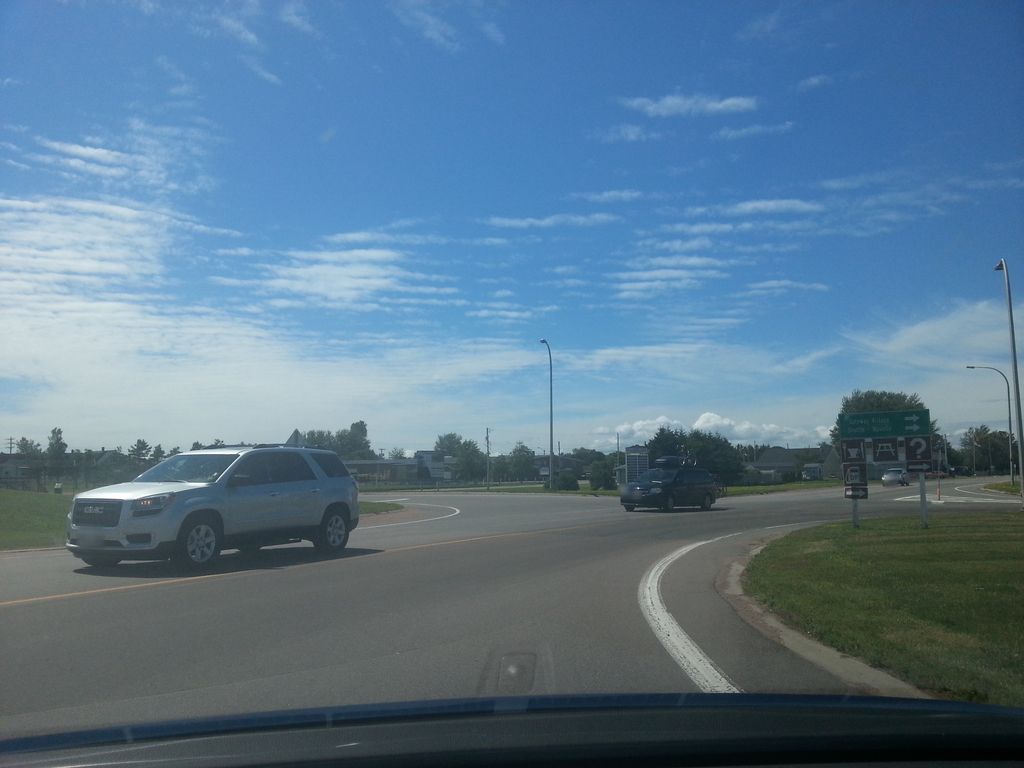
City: charlottetown